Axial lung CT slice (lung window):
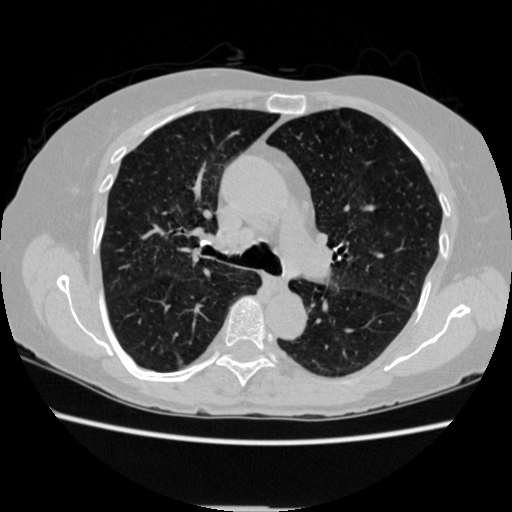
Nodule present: no